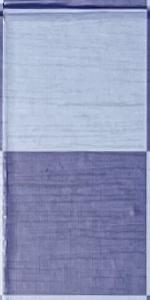
Label: Empty